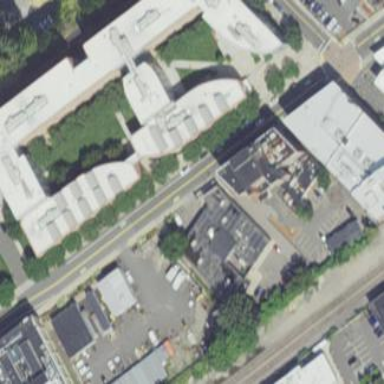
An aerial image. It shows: Dormitory building on campus.